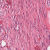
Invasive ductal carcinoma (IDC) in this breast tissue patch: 0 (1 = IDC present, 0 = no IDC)